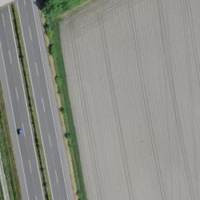
EUNIS habitat code: 57
Species observed at this site:
Corvus corone